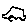
Label: car